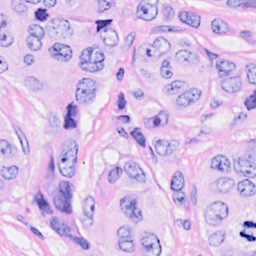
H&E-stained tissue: Breast